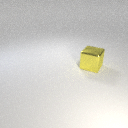
large yellow metal cube